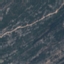
Label: HerbaceousVegetation